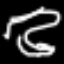
Label: frog